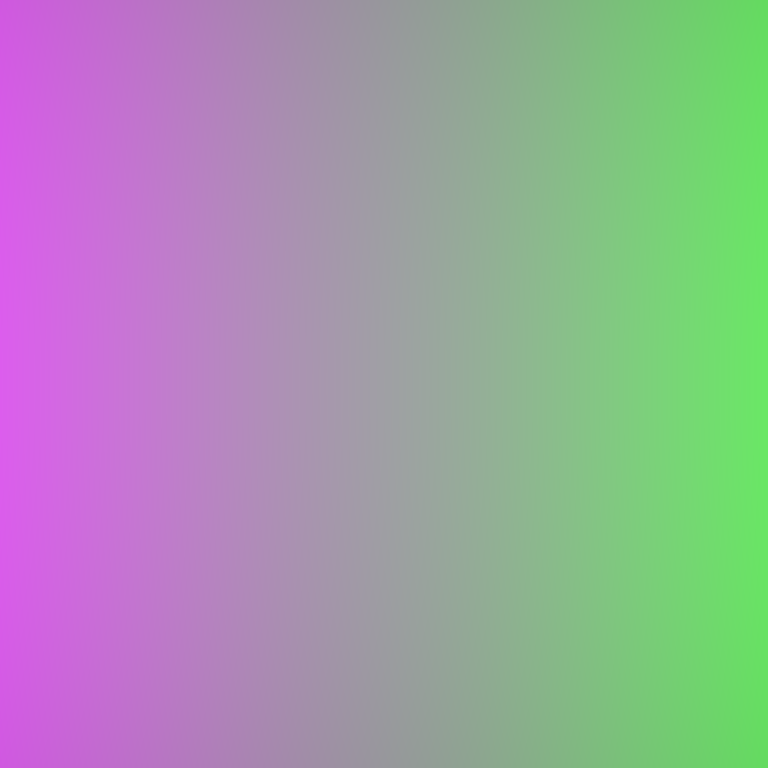
Abstract light effect, smooth gradient from violet to green, calm atmosphere, soft blend, no room, no furniture, no objects.